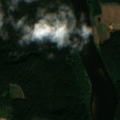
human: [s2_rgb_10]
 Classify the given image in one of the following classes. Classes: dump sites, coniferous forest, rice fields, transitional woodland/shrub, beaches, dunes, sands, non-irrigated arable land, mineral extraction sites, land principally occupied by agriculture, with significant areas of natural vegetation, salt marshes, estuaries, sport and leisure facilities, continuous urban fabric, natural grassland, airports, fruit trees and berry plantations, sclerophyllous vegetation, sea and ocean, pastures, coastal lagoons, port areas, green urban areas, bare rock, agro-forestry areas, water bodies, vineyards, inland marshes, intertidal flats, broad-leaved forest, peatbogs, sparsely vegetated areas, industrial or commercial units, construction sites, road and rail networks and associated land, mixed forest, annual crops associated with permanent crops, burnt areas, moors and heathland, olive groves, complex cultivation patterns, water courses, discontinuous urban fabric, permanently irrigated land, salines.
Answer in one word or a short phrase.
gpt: complex cultivation patterns, land principally occupied by agriculture, with significant areas of natural vegetation, broad-leaved forest, coniferous forest, mixed forest, water courses